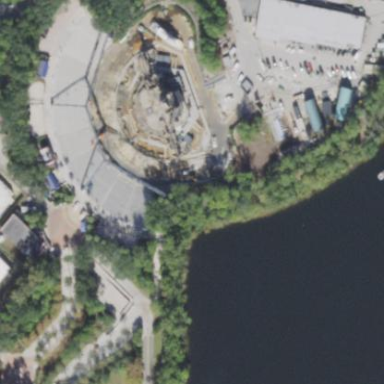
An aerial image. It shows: Amphitheater used as theater.